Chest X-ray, AP view. Patient: 28 years old, sex M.
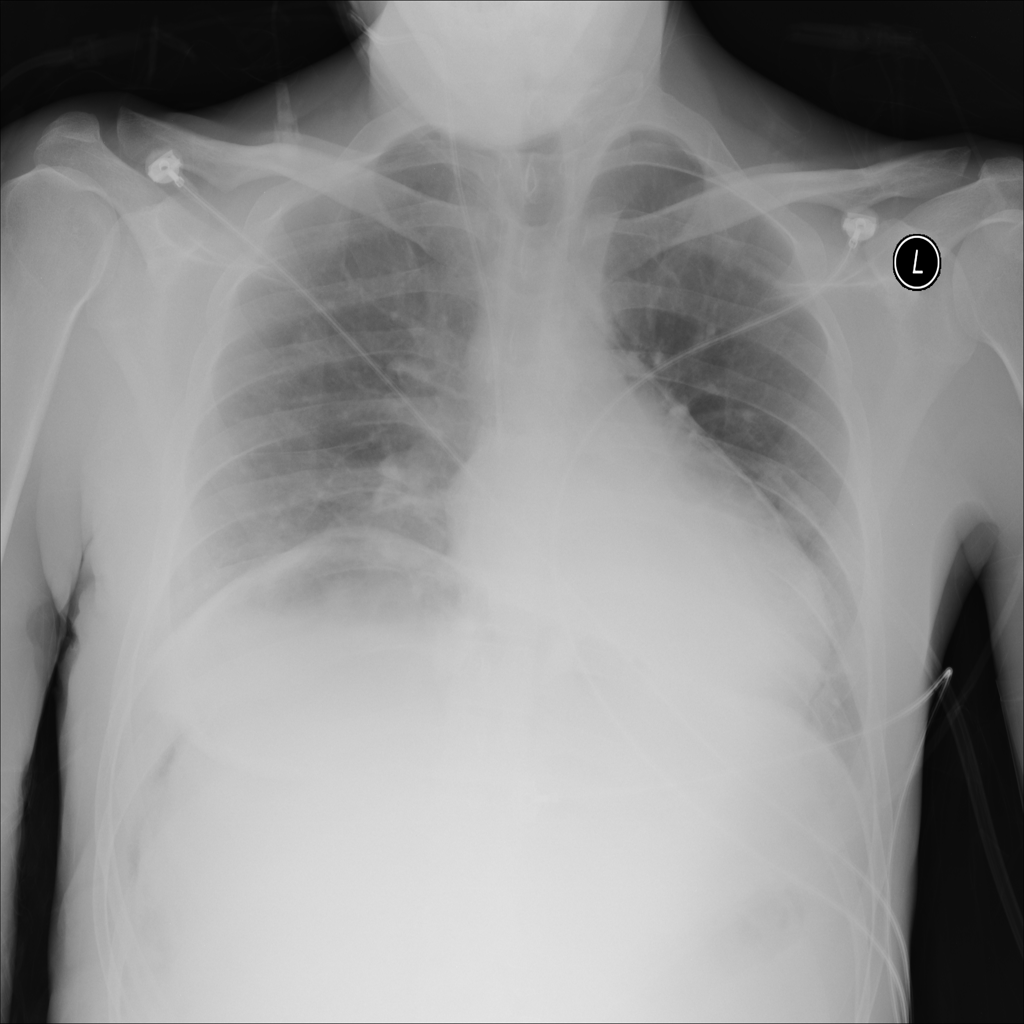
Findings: No Finding